Field crop: maize
Growth stage: 2
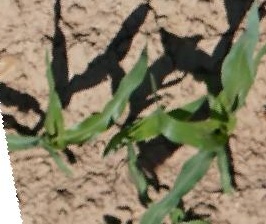
Species: maize